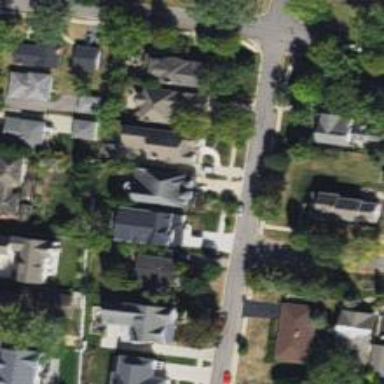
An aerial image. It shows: Residential road with separate asphalt sidewalk.